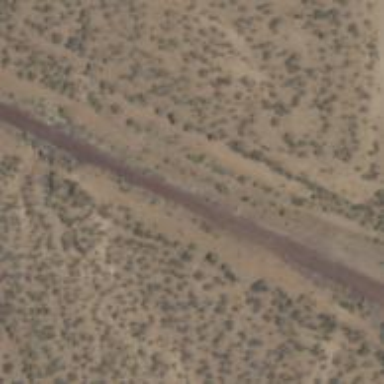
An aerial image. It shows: Abandoned railway.